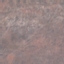
Land use / land cover: HerbaceousVegetation